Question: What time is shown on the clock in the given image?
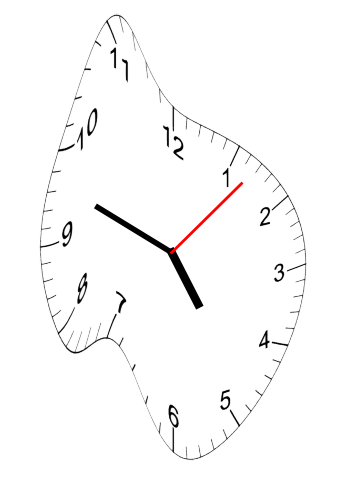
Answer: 04:48:07